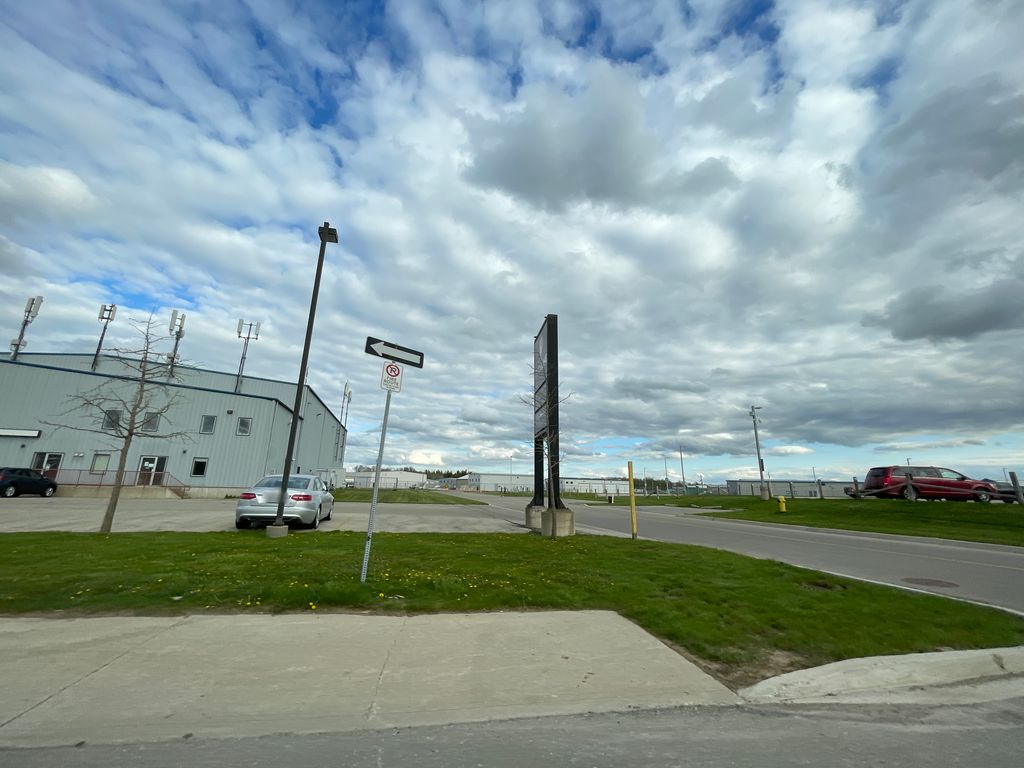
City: kitchener-waterloo